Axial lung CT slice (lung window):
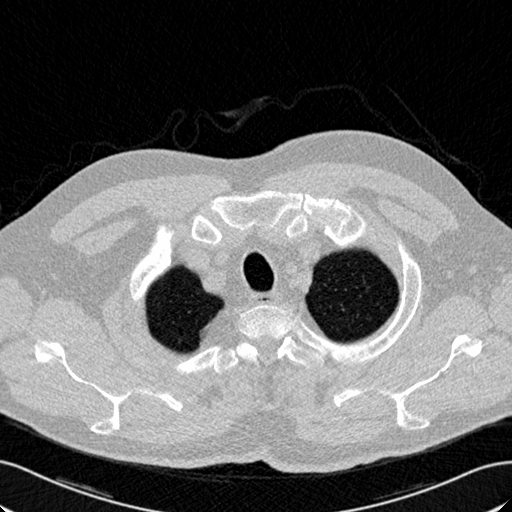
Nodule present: no